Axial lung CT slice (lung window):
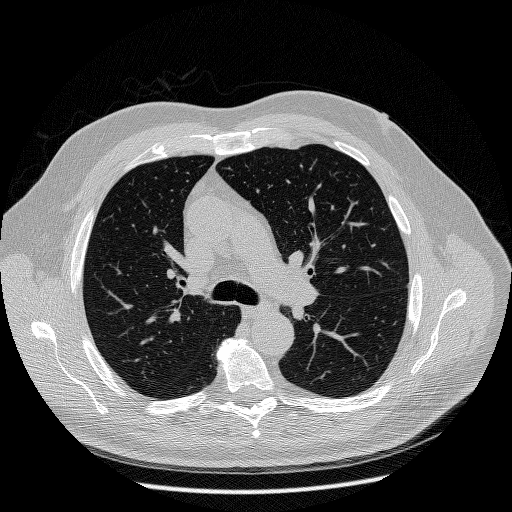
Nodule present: no